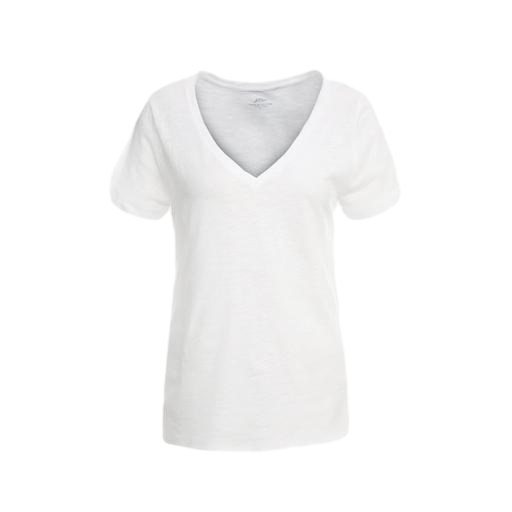
white v-neck t-shirt only macy, white v-neck jersey tee, white deep v-neck t-shirt, white background